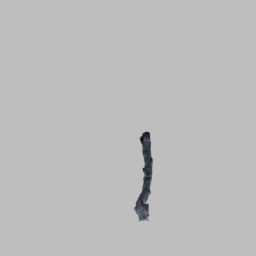
Label: nature